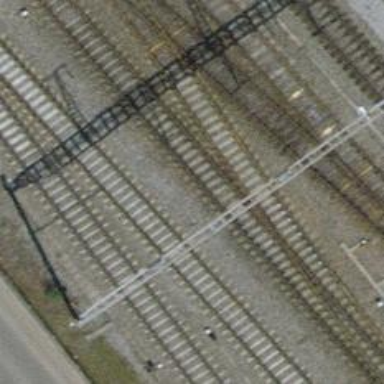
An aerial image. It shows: Single-track electrified railway siding with contact line for service.